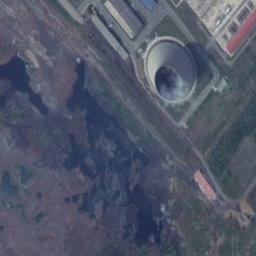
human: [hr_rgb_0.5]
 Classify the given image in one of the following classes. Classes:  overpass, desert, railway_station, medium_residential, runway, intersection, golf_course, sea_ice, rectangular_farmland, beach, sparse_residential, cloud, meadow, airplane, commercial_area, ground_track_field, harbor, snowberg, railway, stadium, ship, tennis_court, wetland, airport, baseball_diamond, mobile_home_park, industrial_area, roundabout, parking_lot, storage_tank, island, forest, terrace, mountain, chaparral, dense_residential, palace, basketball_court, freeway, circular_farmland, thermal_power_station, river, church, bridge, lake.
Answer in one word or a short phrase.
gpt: thermal_power_station